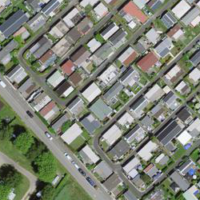
EUNIS habitat code: 53
Species observed at this site:
Cephalanthera damasonium